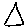
Label: triangle